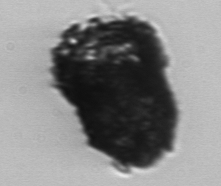
Label: Tintinnopsis